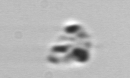
Label: detritus